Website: apple
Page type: customer-info-address
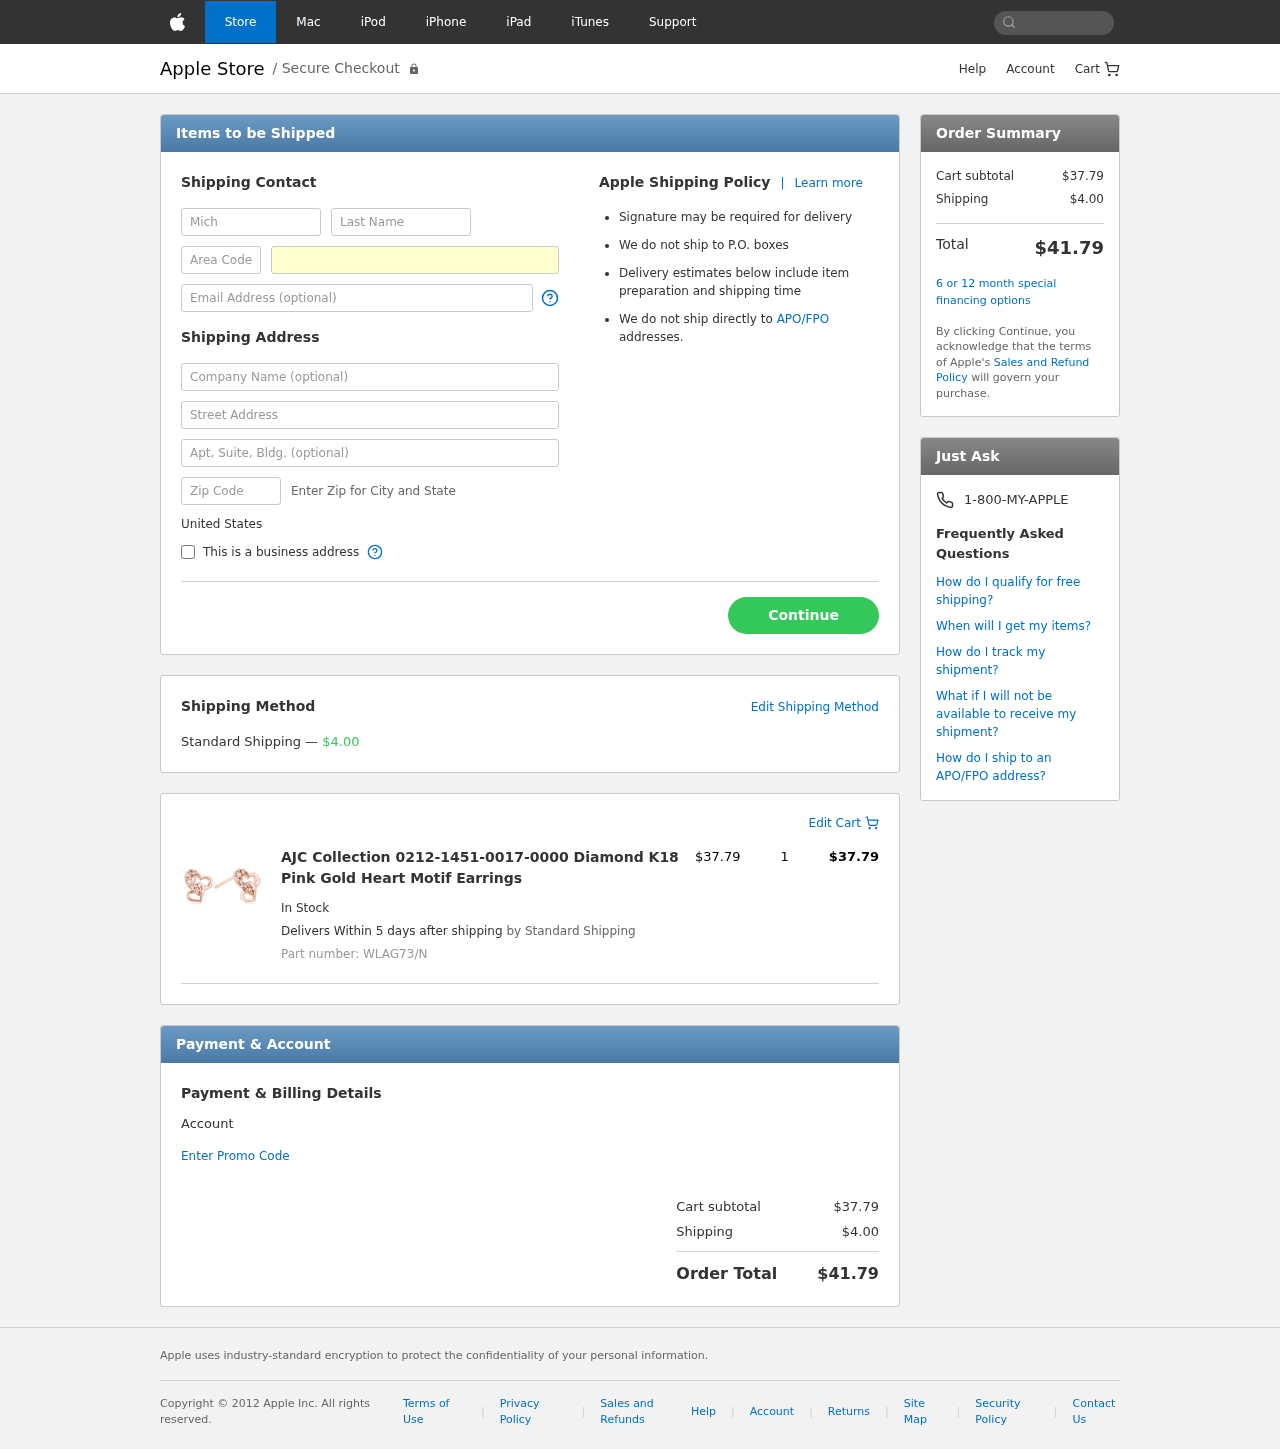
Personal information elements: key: PII_COUNTRY
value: United States
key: PII_FIRSTNAME
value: Michelle
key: PII_LASTNAME
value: Mills
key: PII_PHONE_AREA
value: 998
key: PII_PHONE_LINE
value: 2529
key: PII_EMAIL
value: michelle_mills@hotmail.com
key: PII_COMPANY
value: Adams, Morris and Brown
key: PII_STREET
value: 03965 James Prairie Suite 165
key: PII_STREET2
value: Apt. 484
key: PII_POSTCODE
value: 30684
Product elements: key: PRODUCT1_NAME
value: AJC Collection 0212-1451-0017-0000 Diamond K18 Pink Gold Heart Motif Earrings
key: PRODUCT1_PRICE
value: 37.79
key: PRODUCT1_QUANTITY
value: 1
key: PRODUCT1_SKU
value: WLAG73/N
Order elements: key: ORDER_SHIPPING_COST
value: $4.00
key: ORDER_ITEM_TOTAL
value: $37.79
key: ORDER_SUBTOTAL
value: $37.79
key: ORDER_TOTAL
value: $41.79